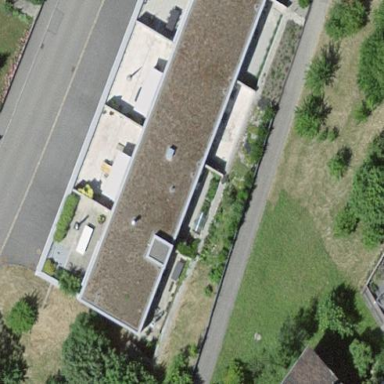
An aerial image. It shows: Residential building.